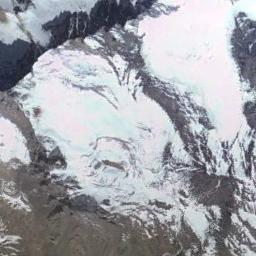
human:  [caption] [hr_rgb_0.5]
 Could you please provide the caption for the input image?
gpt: There is snow on the part of the snowberg .

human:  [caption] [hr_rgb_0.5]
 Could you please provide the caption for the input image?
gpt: The snow berg is consist of bare land and white snow .

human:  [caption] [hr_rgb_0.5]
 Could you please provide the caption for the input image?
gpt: The snowberg is partly covered with snow and ice and the color of the mountain is brown .

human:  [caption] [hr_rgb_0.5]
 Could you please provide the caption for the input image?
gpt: White snow and brown bare ground intersect on the snow mountain .

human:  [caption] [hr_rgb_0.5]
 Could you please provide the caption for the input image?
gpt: There are much snow and some bare land on the snowberg .